Question: Working away, just about to ship, no real updates, [6.3.2] when out of the blue this error comes up.
Spent a day hacking away between OAuthSwift V0.3.4, 0.3.5, 0.3.6 and the same error happens. Also once (but super rare), I got a "can't find: OAuthSwift" type error. Wondering is it a cocoapods thing or something basic I've got out of wack.
Pretty much absolutely nothing has changed in my OS/or development environment. At least that I know of.
Any help most appreciated. :-)

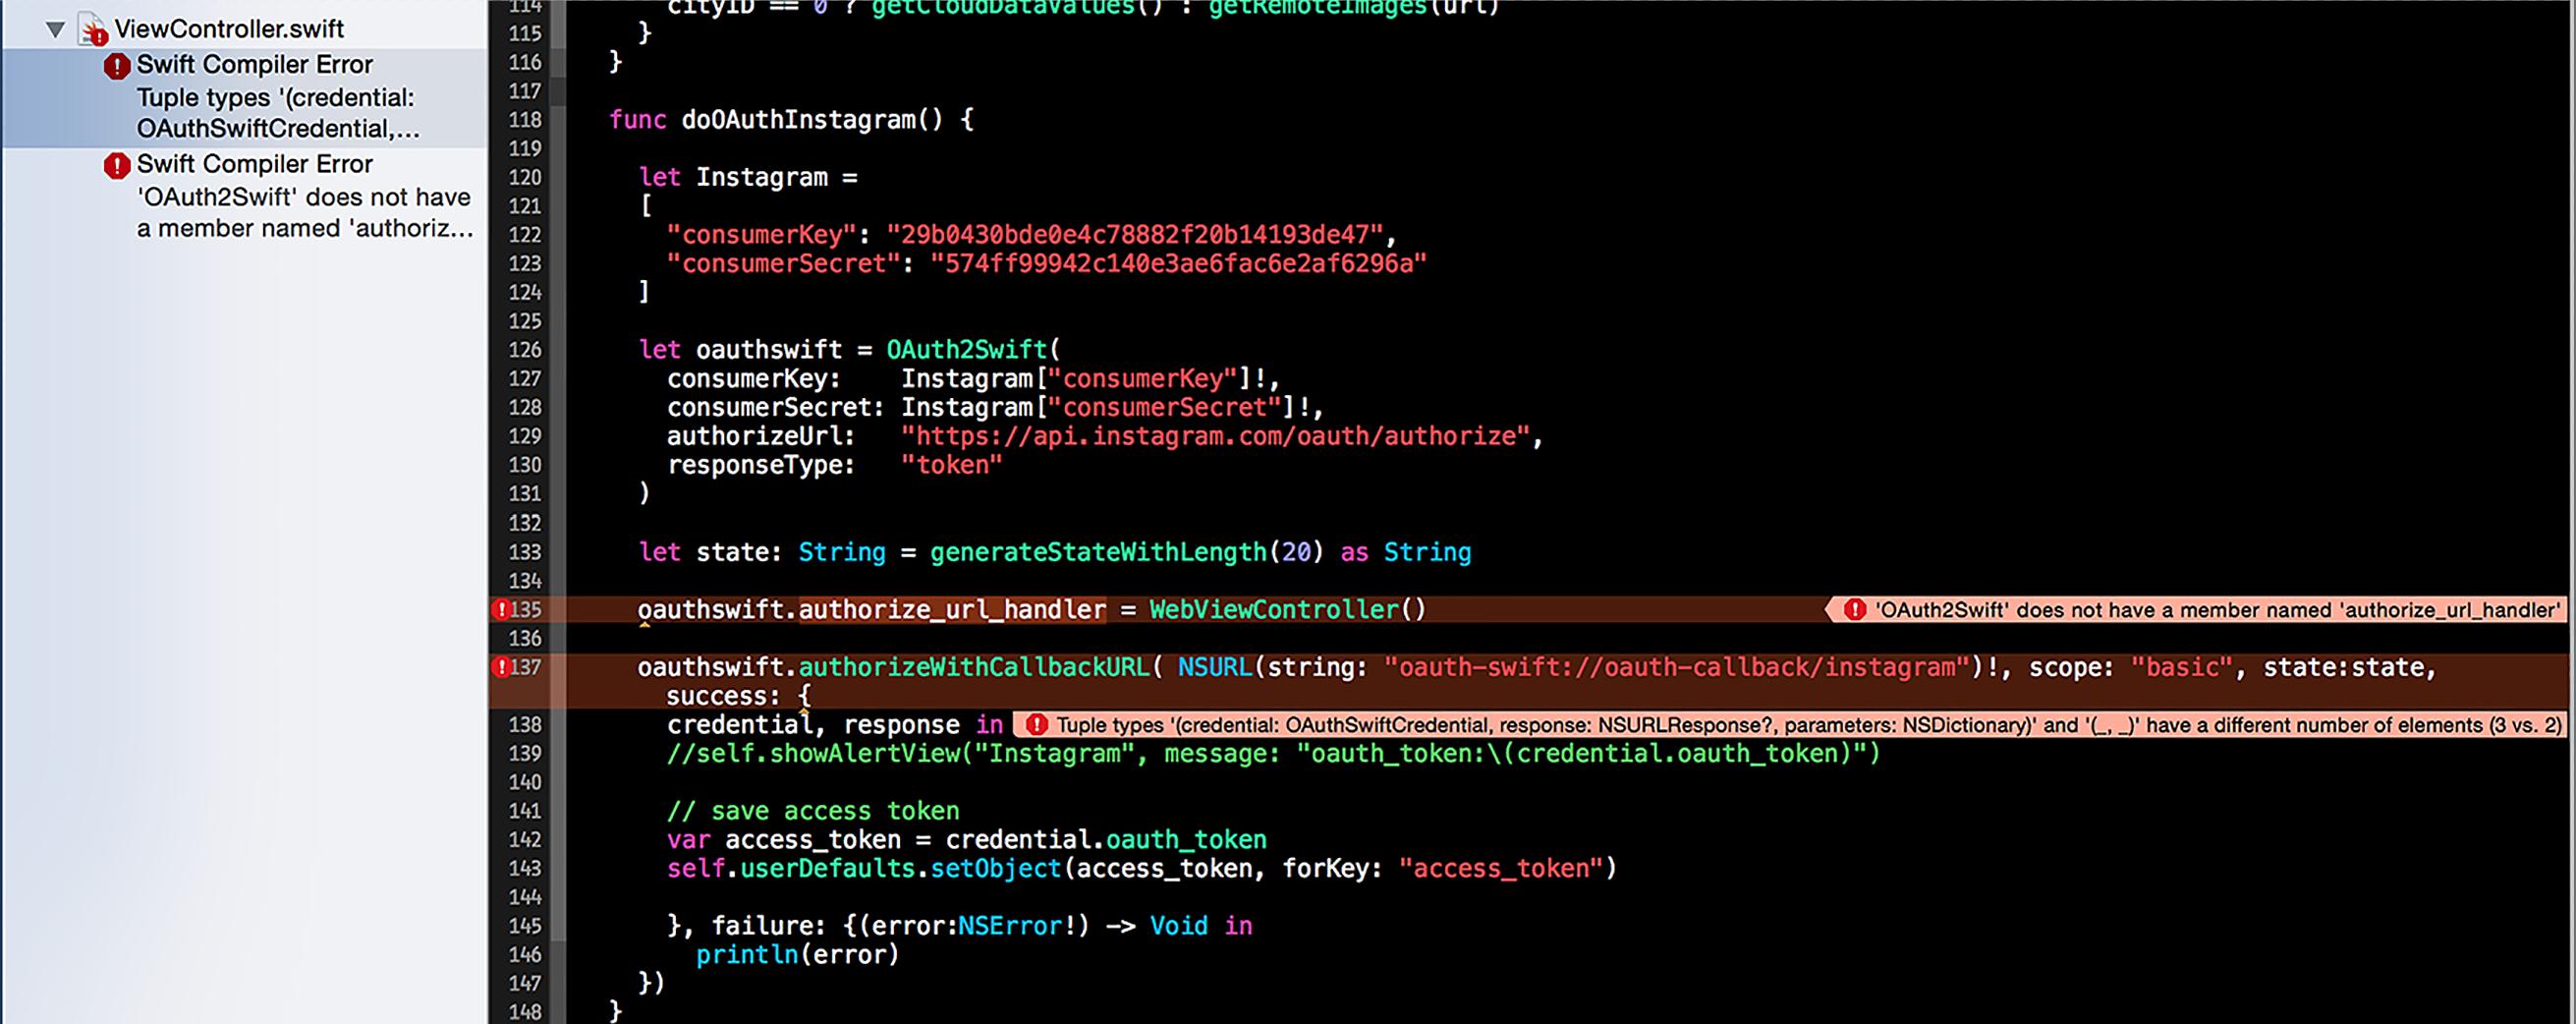
Answer: It seems to be in this statement (fix):
'''
oauthswift.authorizeWithCallbackURL( NSURL(string: "oauth-swift://oauth-callback/instagram")!, scope: "basic", state:state, success: {
credential, response, parameters in
'''
One version had the parameters version missing. Fixed.